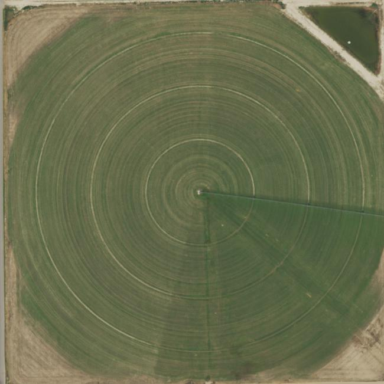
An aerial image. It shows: Farmland with pivot irrigation system.